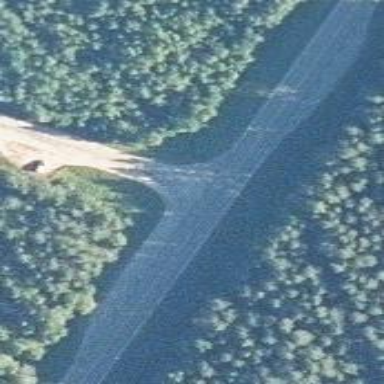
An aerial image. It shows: Tertiary road.